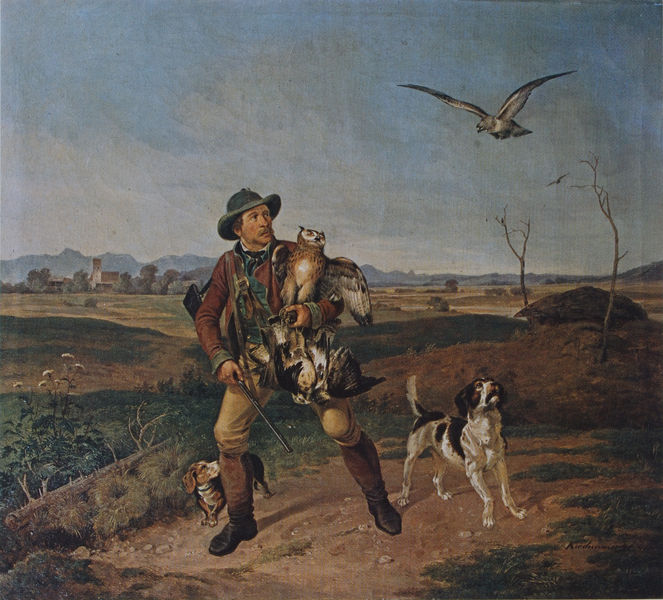
Titel: Jagdbild
Künstler: Joseph Kirchmair
Institution: (Privatbesitz)
Schlagwörter: adler, angriff, baum, blau, falke, flügel, gemälde, himmel, mann, vogel, weiß, wolken, bäume, grün, kirchturm, landschaft, ocker, stadt, äste, blume, blumen, braun, hut, schwarz, ölbild, blick, dackel, gras, hund, hunde, tiere, weg, wiese, wolke, malerei, bart, mütze, schnurrbart, gefieder, kleidung, stein, steine, taube, öl, ebene, erde, feld, felder, ferne, gräser, horizont, häuser, hügel, natur, vögel, weite, zweige, busch, büsche, flach, kirche, pfad, sträucher, wiesen, land, realismus, händler, pflanzen, fliegen, genre, turm, genrebild, genremalerei, ort, acker, berge, gebirge, dorf, bergkette, herbst, äcker, bayern, alpen, flug, soldat, waffe, fliegend, stiefel, jagd, beute, erlegt, jäger, gewehr, blauer himmel, jagdhund, greif, greifvogel, unkraut, jagdbeute, falkenjagd, flinte, jagdhunde, gestrüpp, fang, kraut, wiesenblumen, eule, kräuter, detailgetreu, gamaschen, jagen, gestrüp, siluette, erdhaufen, kiche, uhu, bracke, bussard, dacke, erschrocken, falkner, förster, greifvögel, hetz, hiontergrund, in bewegung, jagerkleidung, silluette, vogeljagd, wanderschaft, kauz, mann jagd eule, vogelhaendler, mjagd